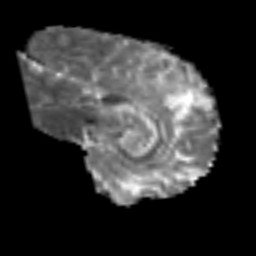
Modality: MD
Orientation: sagittal
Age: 50
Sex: male
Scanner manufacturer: siemens
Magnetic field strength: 3 T
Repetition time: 6.1 s
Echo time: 0.101 s